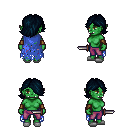
a pixel art fantasy rpg character, female body template, orc, green skin, blue tattered cape, magenta pants, raven swoop hairstyle, cloth bracers, white slippers, dagger, four views (front, back, left, right), 2x2 character sprite sheet, small pixel art, hard edges, no anti-aliasing